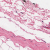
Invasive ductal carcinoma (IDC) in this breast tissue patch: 0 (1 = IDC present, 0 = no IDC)